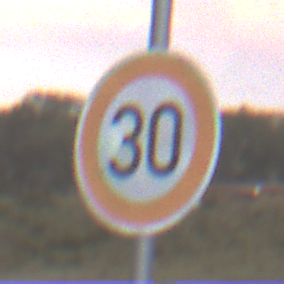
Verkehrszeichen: Geschwindigkeit30
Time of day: SunriseSunset
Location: Outdoor (RoadRail)
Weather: PartlyCloudy
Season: NotSpecified
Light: Natural